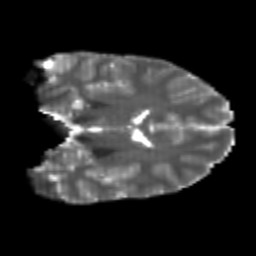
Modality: T2w
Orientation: coronal
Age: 21
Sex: male
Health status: healthy
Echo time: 0.074 s